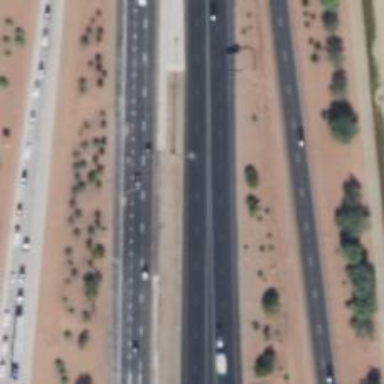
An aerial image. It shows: Asphalt motorway.